Field crop: maize
Growth stage: 2
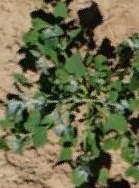
Species: chenopodium